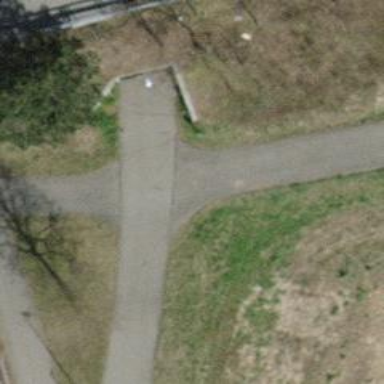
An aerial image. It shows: Asphalt cycleway.